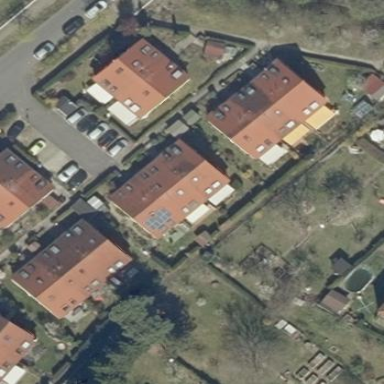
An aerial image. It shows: Terrace building.